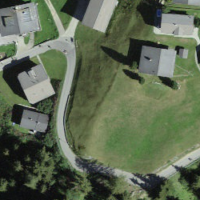
EUNIS habitat code: 55
Species observed at this site:
Campanula barbata
Carduelis citrinella
Arcyptera fusca